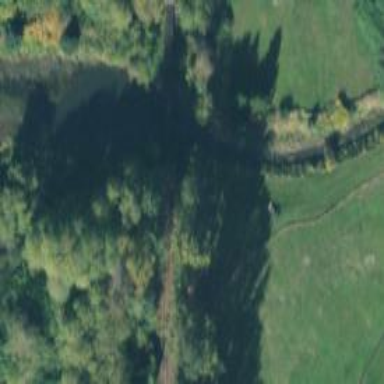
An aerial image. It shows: Disused railway with embankment.